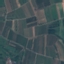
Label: PermanentCrop